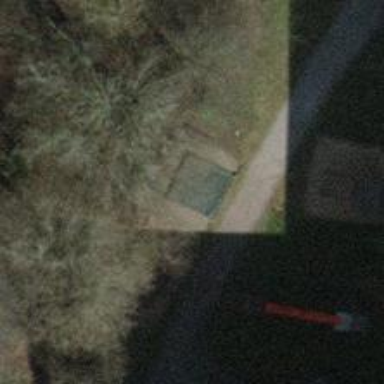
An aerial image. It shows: Brown bench.